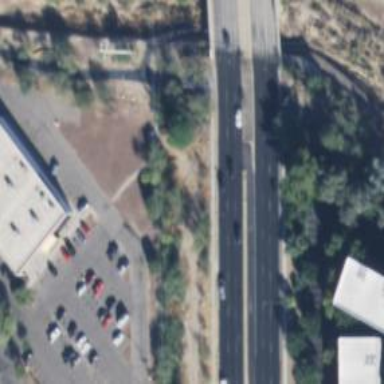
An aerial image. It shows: Trunk link highway.